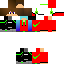
A male human skin with medium skin, wearing brown long hair dressed in a red hoodie and black pants, featuring a closed mouth.